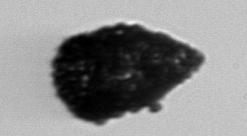
Label: Tintinnopsis